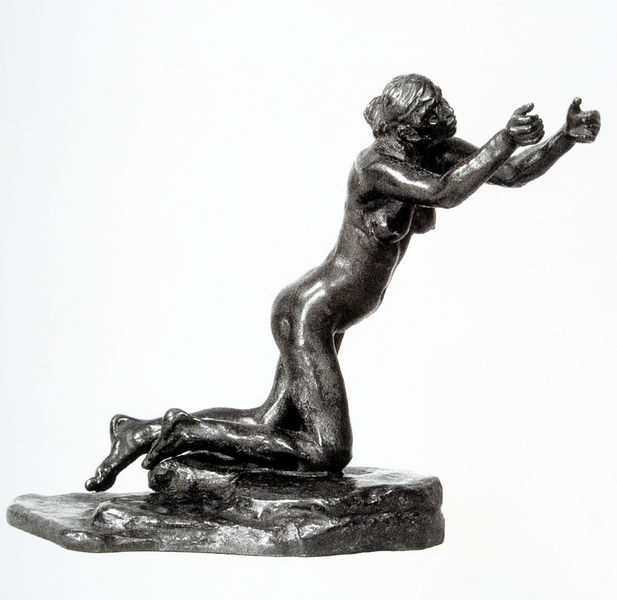
Titel: Die Flehende (Der entflogene Gott)
Künstler: Camille Claudel
Standort: Paris
Institution: Musée Rodin
Schlagwörter: akt, kopf, nackt, weiß, frau, geste, grau, haar, licht, arme, sockel, stein, hände, haare, skulptur, beine, brüste, füße, hintern, haltung, glanz, bauch, bronze, plastik, plinthe, schenkel, foto, knien, beugen, flehen, knieend, kniend, bittend, kniefigur, flehende